Question: I have an issue where i use two different WebSocket references. One is a newer version, implementing an extended WebSocket called "SocketIO", the other one just a standard RFC6544 WebSocket. The newer one 'inherited' more or less ages ago parts of the older one but they're not really compatible as of today. For various reasons, i need to be able to use both in the project.
Now if i try them out alone, they work just fine.
If i try them in a project together, i get at the newer one throw an exception:
> "Could not load type ... from Assembly.... Version = ... etc".
It apparently searches the assembly of the Websocket reference for its type and cannot find it.
They don't share identic class names e.g. explicitly naming the reference has no effect and there's also no open conflict marked by VisualStudio.
I've googled around but have not been able to find a solution to e.g. how to tell the program exactly where to look for the newer one's assembly.

So i looked at the SocketIO Manifest and the exact issue is:
1. The SocketIO references an old version of the WebSocket4Net
2. The current version of WebSocket4Net lacks some of these old Types
3. The problem: SocketIO works just fine without either new or old WebSocket4Net Assembly present - but as soon as a reference is available, it parses that assembly and throws an error that it couldn't find a specific outdated type.
<URL>
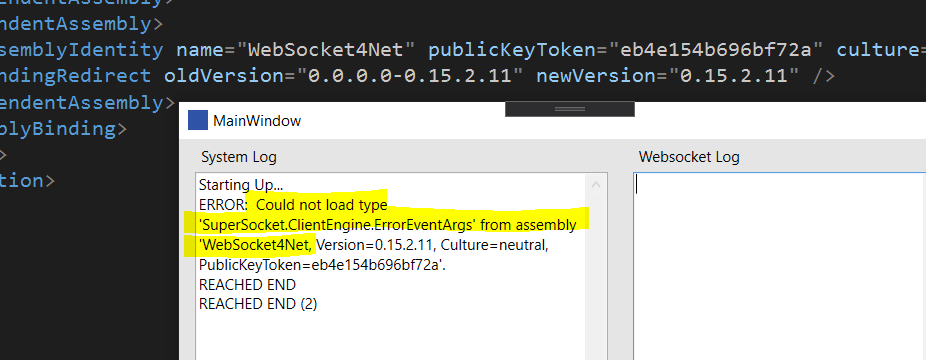
Answer: OP:
> i use two different WebSocket references...Now if i try them out , they just .
If i try them in a project , i get at the newer one
I suspect neither assembliess are (SN) and if so .NET does allow you to load two or more non-strong-named assemblies into the same <URL> .
SNing offers many benefits particularly for CAS scenarios and placing assemblies into the . Some open source people dislike SN but I find their fears are based on the false belief that SN is meant to be some form of software protection. To that they should refer to <URL>.
<URL>
> Do rely on strong names for security. They provide a only.
.NET assemblies are not SN'd by defaut, refer to the <URL>.
A SN assembly is based on four (4) attributes:
1. It's simple text name. e.g. MyCoolControls
2. Version number. e.g. 3.2.7.0
3. Culture information. e.g. en-AU
4. Public key and digital signature
This defines the assembly uniquely not just across versions but also across cultures within that version.
## Solution
To avoid this issue you have two choices:
1. SN the assembly: The easiest from a coding point of view of coding is SN both WebSocket4Net assemblies. It's easier if you can get the source code (assuming it's open source) then you can compile it with a SN step. Otherwise checkout this page. Once complete, you just need to insure that your version X C# code has a complete namespace reference to assembly X and version Y to assembly Y. Otherwise the compiler which edition you are referring to.
2. Create child App Domains: a more advanced step requires that you create a child AppDomain per weakly-named WebSocket4Net version. Then place WebSocket4Net-version-specific code in that AppDomain. This allows you to load both original assemblies concurrently into their own space in your process without conflict. This option does not require any modification to WebSocket4Net
## Assembly manifests
Personally I try to avoid assembly manifiest and their assembly re-direction likes. They are a bit of a hack and can lead to unexpected runtime issues. They are not addressing the source of the problem. Debugging assembly probing and load orders is never fun.
## More
- <URL>